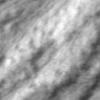
Label: no_change